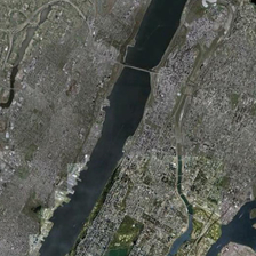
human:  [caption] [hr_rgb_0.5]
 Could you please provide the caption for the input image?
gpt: a bridge is over a large river with urban areas on two sides of it.

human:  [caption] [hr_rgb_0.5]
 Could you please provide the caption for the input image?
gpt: A bridge is over a Great River with urban areas on two sides.

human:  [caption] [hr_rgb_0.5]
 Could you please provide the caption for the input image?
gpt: The bridge is on the large river in the urban area on both sides of it.

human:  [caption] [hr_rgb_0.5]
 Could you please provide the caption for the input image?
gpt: The bridge is on the large river in the urban area on both sides of it.

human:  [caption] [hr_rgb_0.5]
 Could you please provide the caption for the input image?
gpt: A bridge is on a big river. On both sides of the bridge are urban areas.